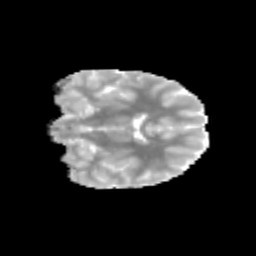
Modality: MD
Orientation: coronal
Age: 10
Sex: female
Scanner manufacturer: siemens
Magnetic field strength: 3 T
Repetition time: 3.8 s
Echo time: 0.07 s